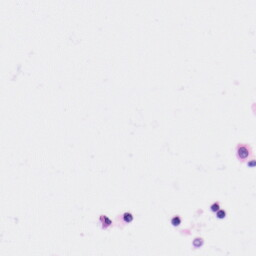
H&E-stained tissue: Kidney